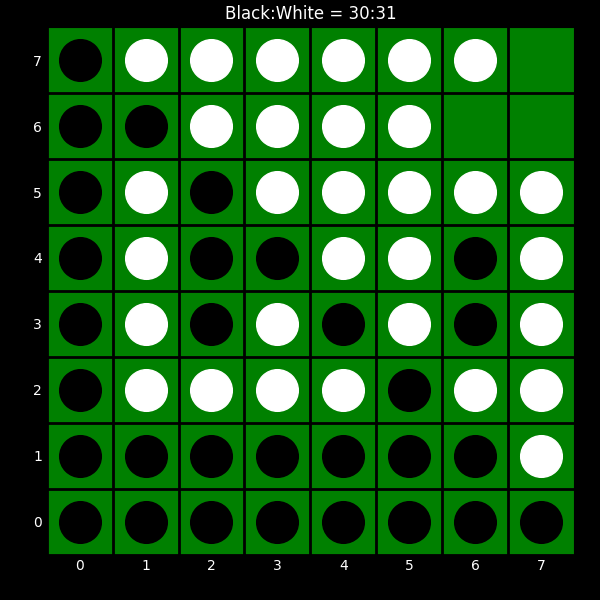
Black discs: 30
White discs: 31